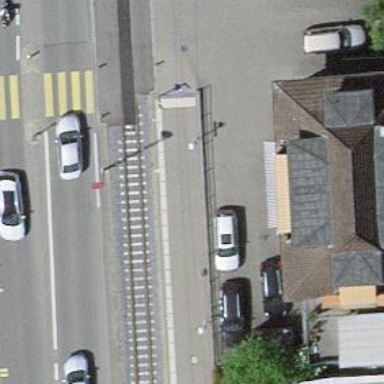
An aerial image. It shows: Light rail stop position on the railway.